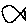
Label: fish